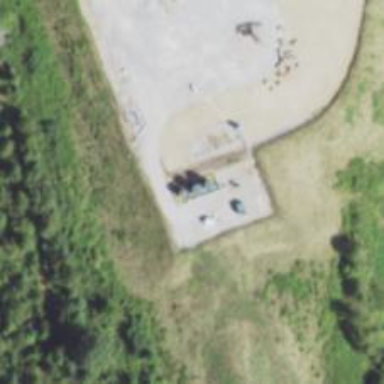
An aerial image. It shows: Storage tank with man-made structure.